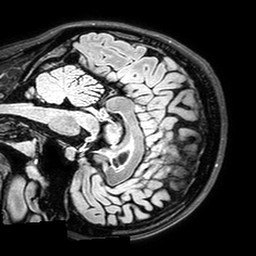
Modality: T2w
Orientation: sagittal
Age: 24
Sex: female
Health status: healthy
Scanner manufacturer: philips
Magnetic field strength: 3 T
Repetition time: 5 s
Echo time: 0.2911 s